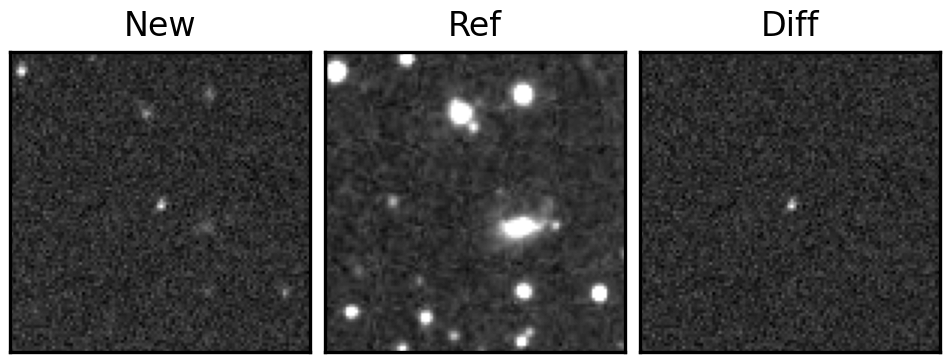
Label: real